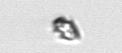
Label: Heterocapsa_rotundata